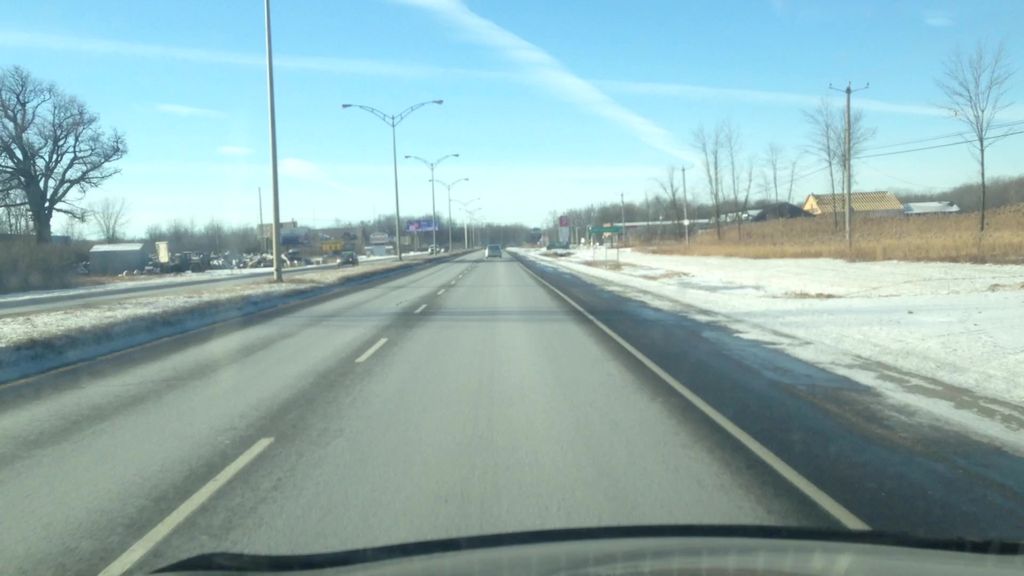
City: montreal